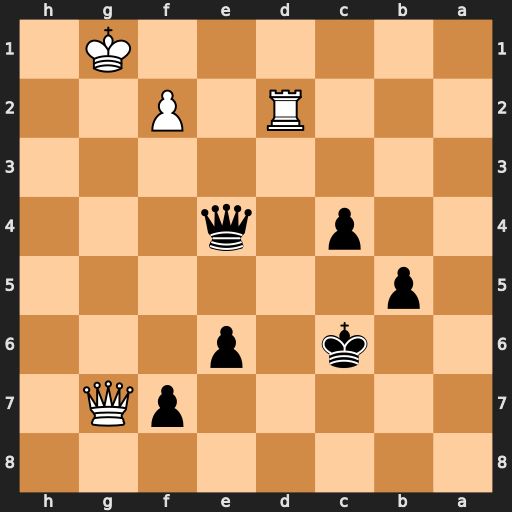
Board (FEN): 8/5pQ1/2k1p3/1p6/2p1q3/8/3R1P2/6K1
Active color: b
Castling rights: -
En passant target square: -
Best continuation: Qe1+ Kg2 Qxd2